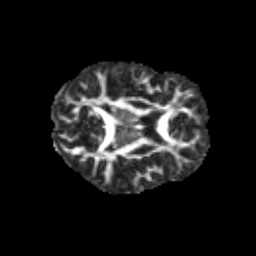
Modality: FA
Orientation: axial
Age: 10
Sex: female
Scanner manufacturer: siemens
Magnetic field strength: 3 T
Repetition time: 3.8 s
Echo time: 0.07 s